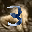
Label: 3